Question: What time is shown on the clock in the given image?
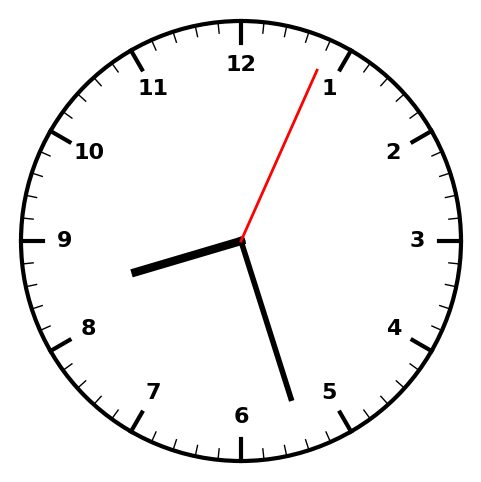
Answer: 08:27:04